Brain MRI, t1w sequence, axial 2D slice.
Patient: age 23, sex F, weight 90 kg, height 1.9 m
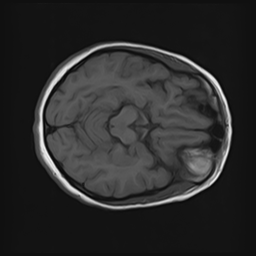